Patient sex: M
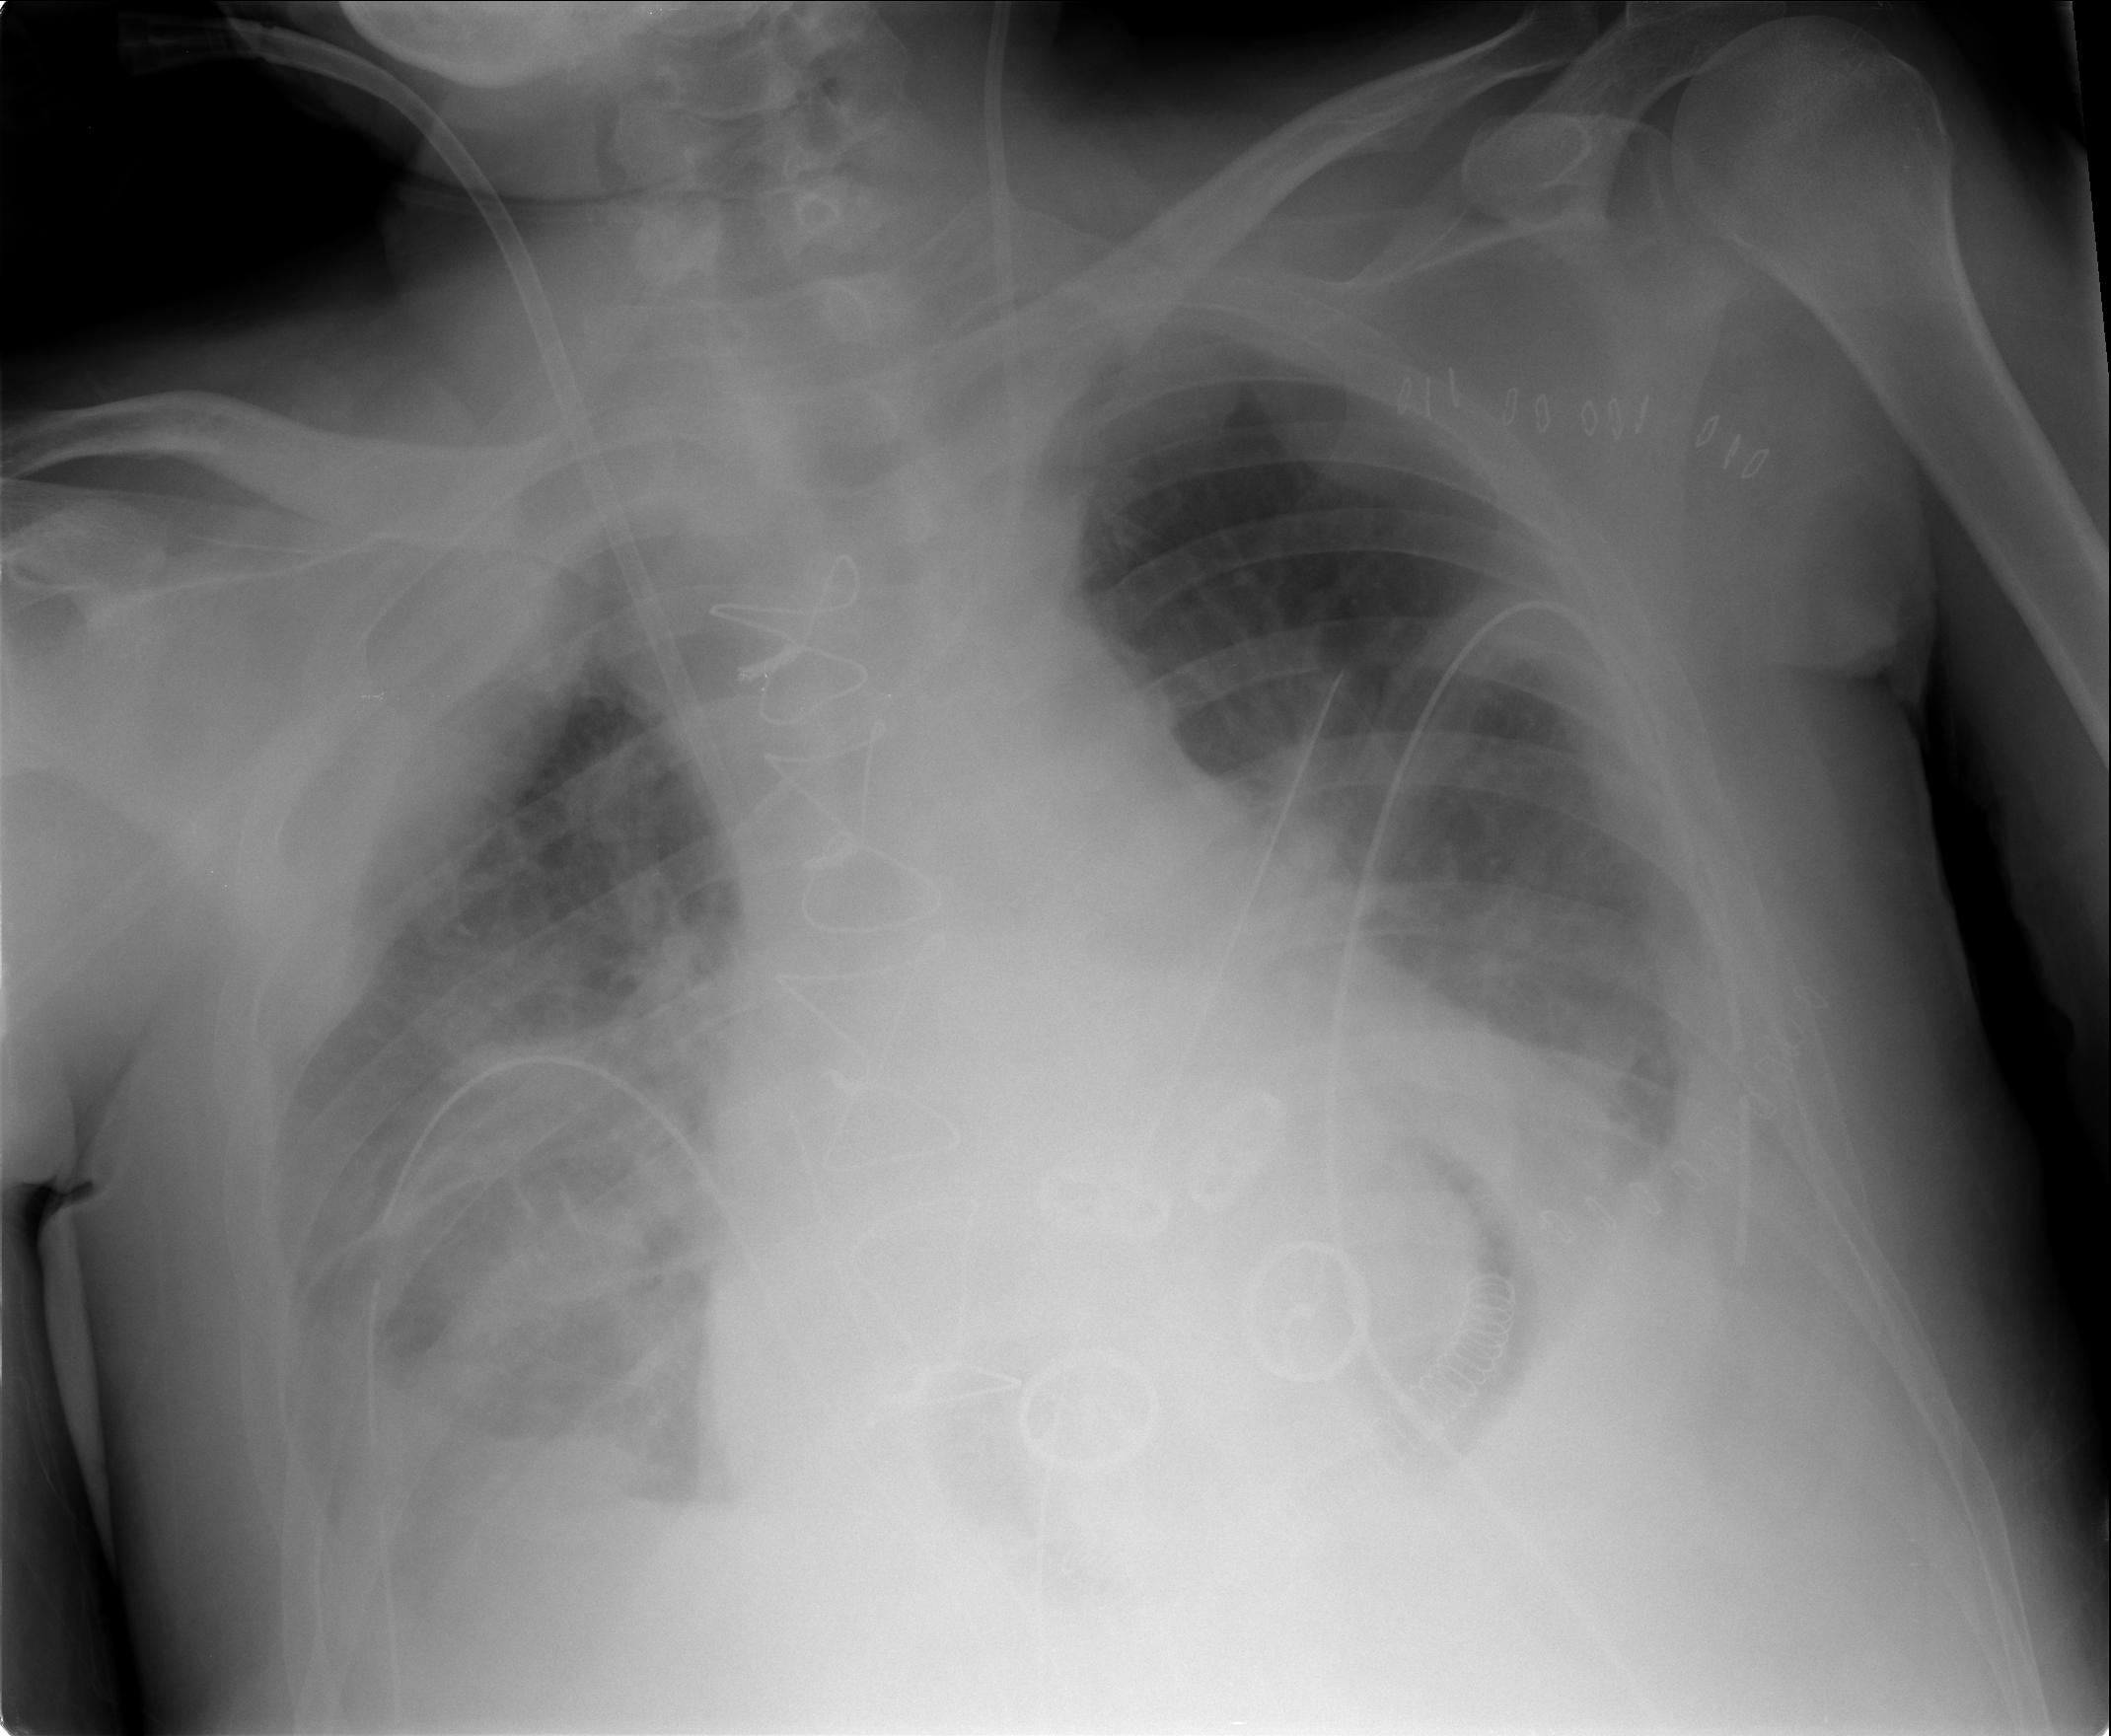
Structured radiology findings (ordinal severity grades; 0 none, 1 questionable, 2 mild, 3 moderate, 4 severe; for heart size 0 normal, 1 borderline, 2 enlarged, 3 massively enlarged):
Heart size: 2
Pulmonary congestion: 2
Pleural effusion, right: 3
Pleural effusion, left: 2
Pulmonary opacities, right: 3
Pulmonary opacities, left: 0
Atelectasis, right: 2
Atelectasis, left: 2